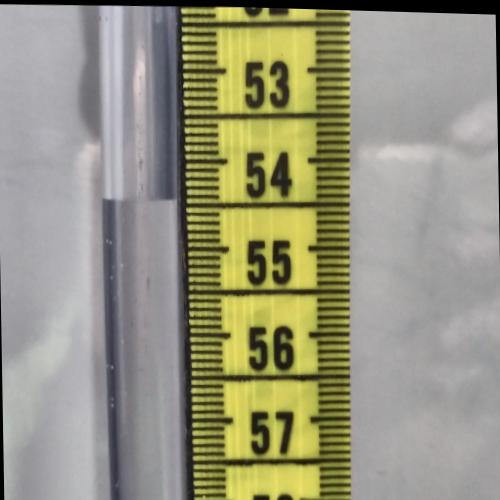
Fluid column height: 54.4 cm